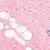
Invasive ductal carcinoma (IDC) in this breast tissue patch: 0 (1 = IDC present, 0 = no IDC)